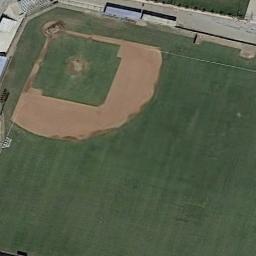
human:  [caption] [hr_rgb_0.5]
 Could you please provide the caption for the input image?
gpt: A baseball diamond is in the middle of grass .

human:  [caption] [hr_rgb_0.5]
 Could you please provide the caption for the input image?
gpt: A baseball diamond on the lawn and some buildings beside .

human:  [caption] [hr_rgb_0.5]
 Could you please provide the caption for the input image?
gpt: There is a baseball diamond in the grass along the roads with several houses .

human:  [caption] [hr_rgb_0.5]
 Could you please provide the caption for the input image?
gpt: There is a lot of vegetation near the baseball field .

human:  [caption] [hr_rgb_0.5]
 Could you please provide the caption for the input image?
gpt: Several houses are beside the baseball diamond .